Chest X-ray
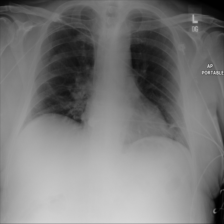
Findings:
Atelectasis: negative
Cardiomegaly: negative
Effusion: negative
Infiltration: positive
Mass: negative
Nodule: negative
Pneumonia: negative
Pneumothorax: negative
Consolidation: negative
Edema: negative
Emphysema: negative
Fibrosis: negative
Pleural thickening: negative
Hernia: negative